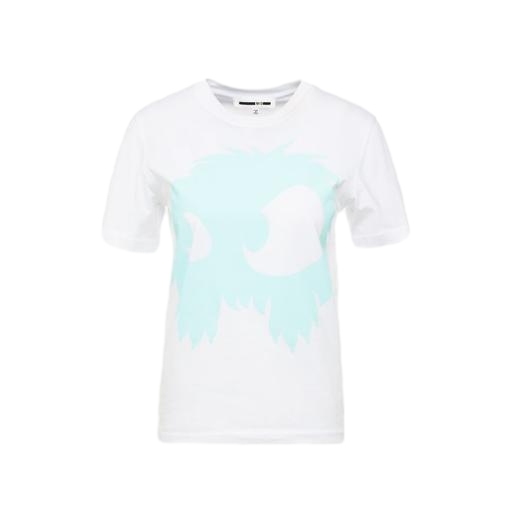
white evil twin bad t-shirt, white abstract graphic t-shirt, t-shirt twist graphic, white background